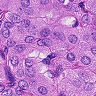
Metastatic tissue present: yes